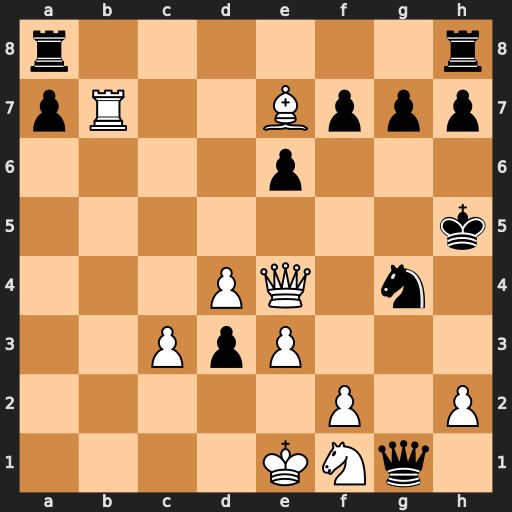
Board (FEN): r6r/pR2Bppp/4p3/7k/3PQ1n1/2PpP3/5P1P/4KNq1
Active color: w
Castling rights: -
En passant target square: -
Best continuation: Rb5+ g5 Rxg5+